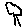
Label: tree